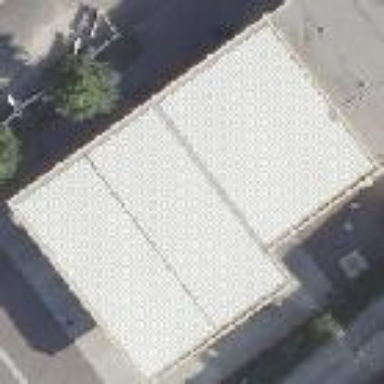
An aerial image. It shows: View of roof of building.